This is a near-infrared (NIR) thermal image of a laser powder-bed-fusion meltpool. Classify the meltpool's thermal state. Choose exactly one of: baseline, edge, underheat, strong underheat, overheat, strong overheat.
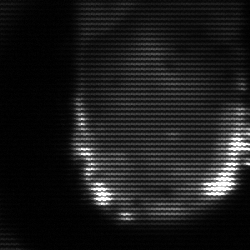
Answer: baseline